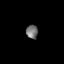
Tissue: lung
Cell type: T cells
Senescence score: 0.2089
Nuclear area (px): 162
Mean DAPI intensity: 112.148